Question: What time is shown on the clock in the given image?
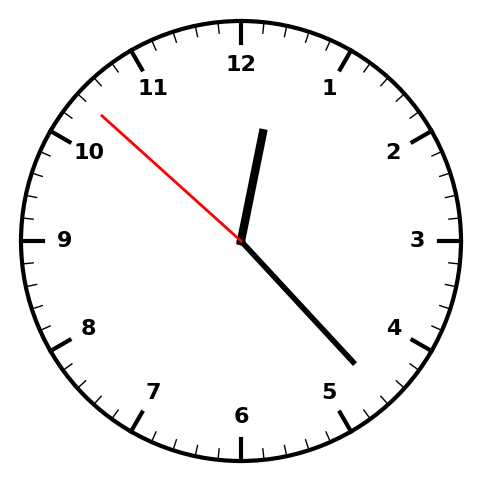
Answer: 12:22:52